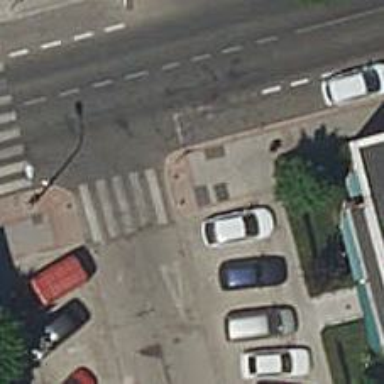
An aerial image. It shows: Bollard.